Aerial crown-view tile of a tropical tree (Barro Colorado Island, Panama), acquired 20250915:
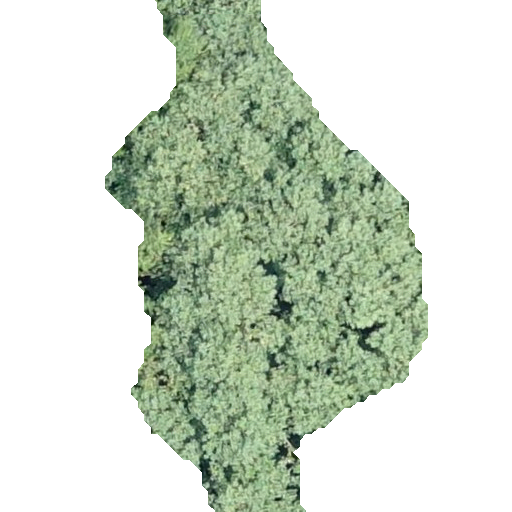
Species: Hieronyma alchorneoides
GBIF accepted scientific name: Hieronyma alchorneoides
Crown area: 158.834 m²